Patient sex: M
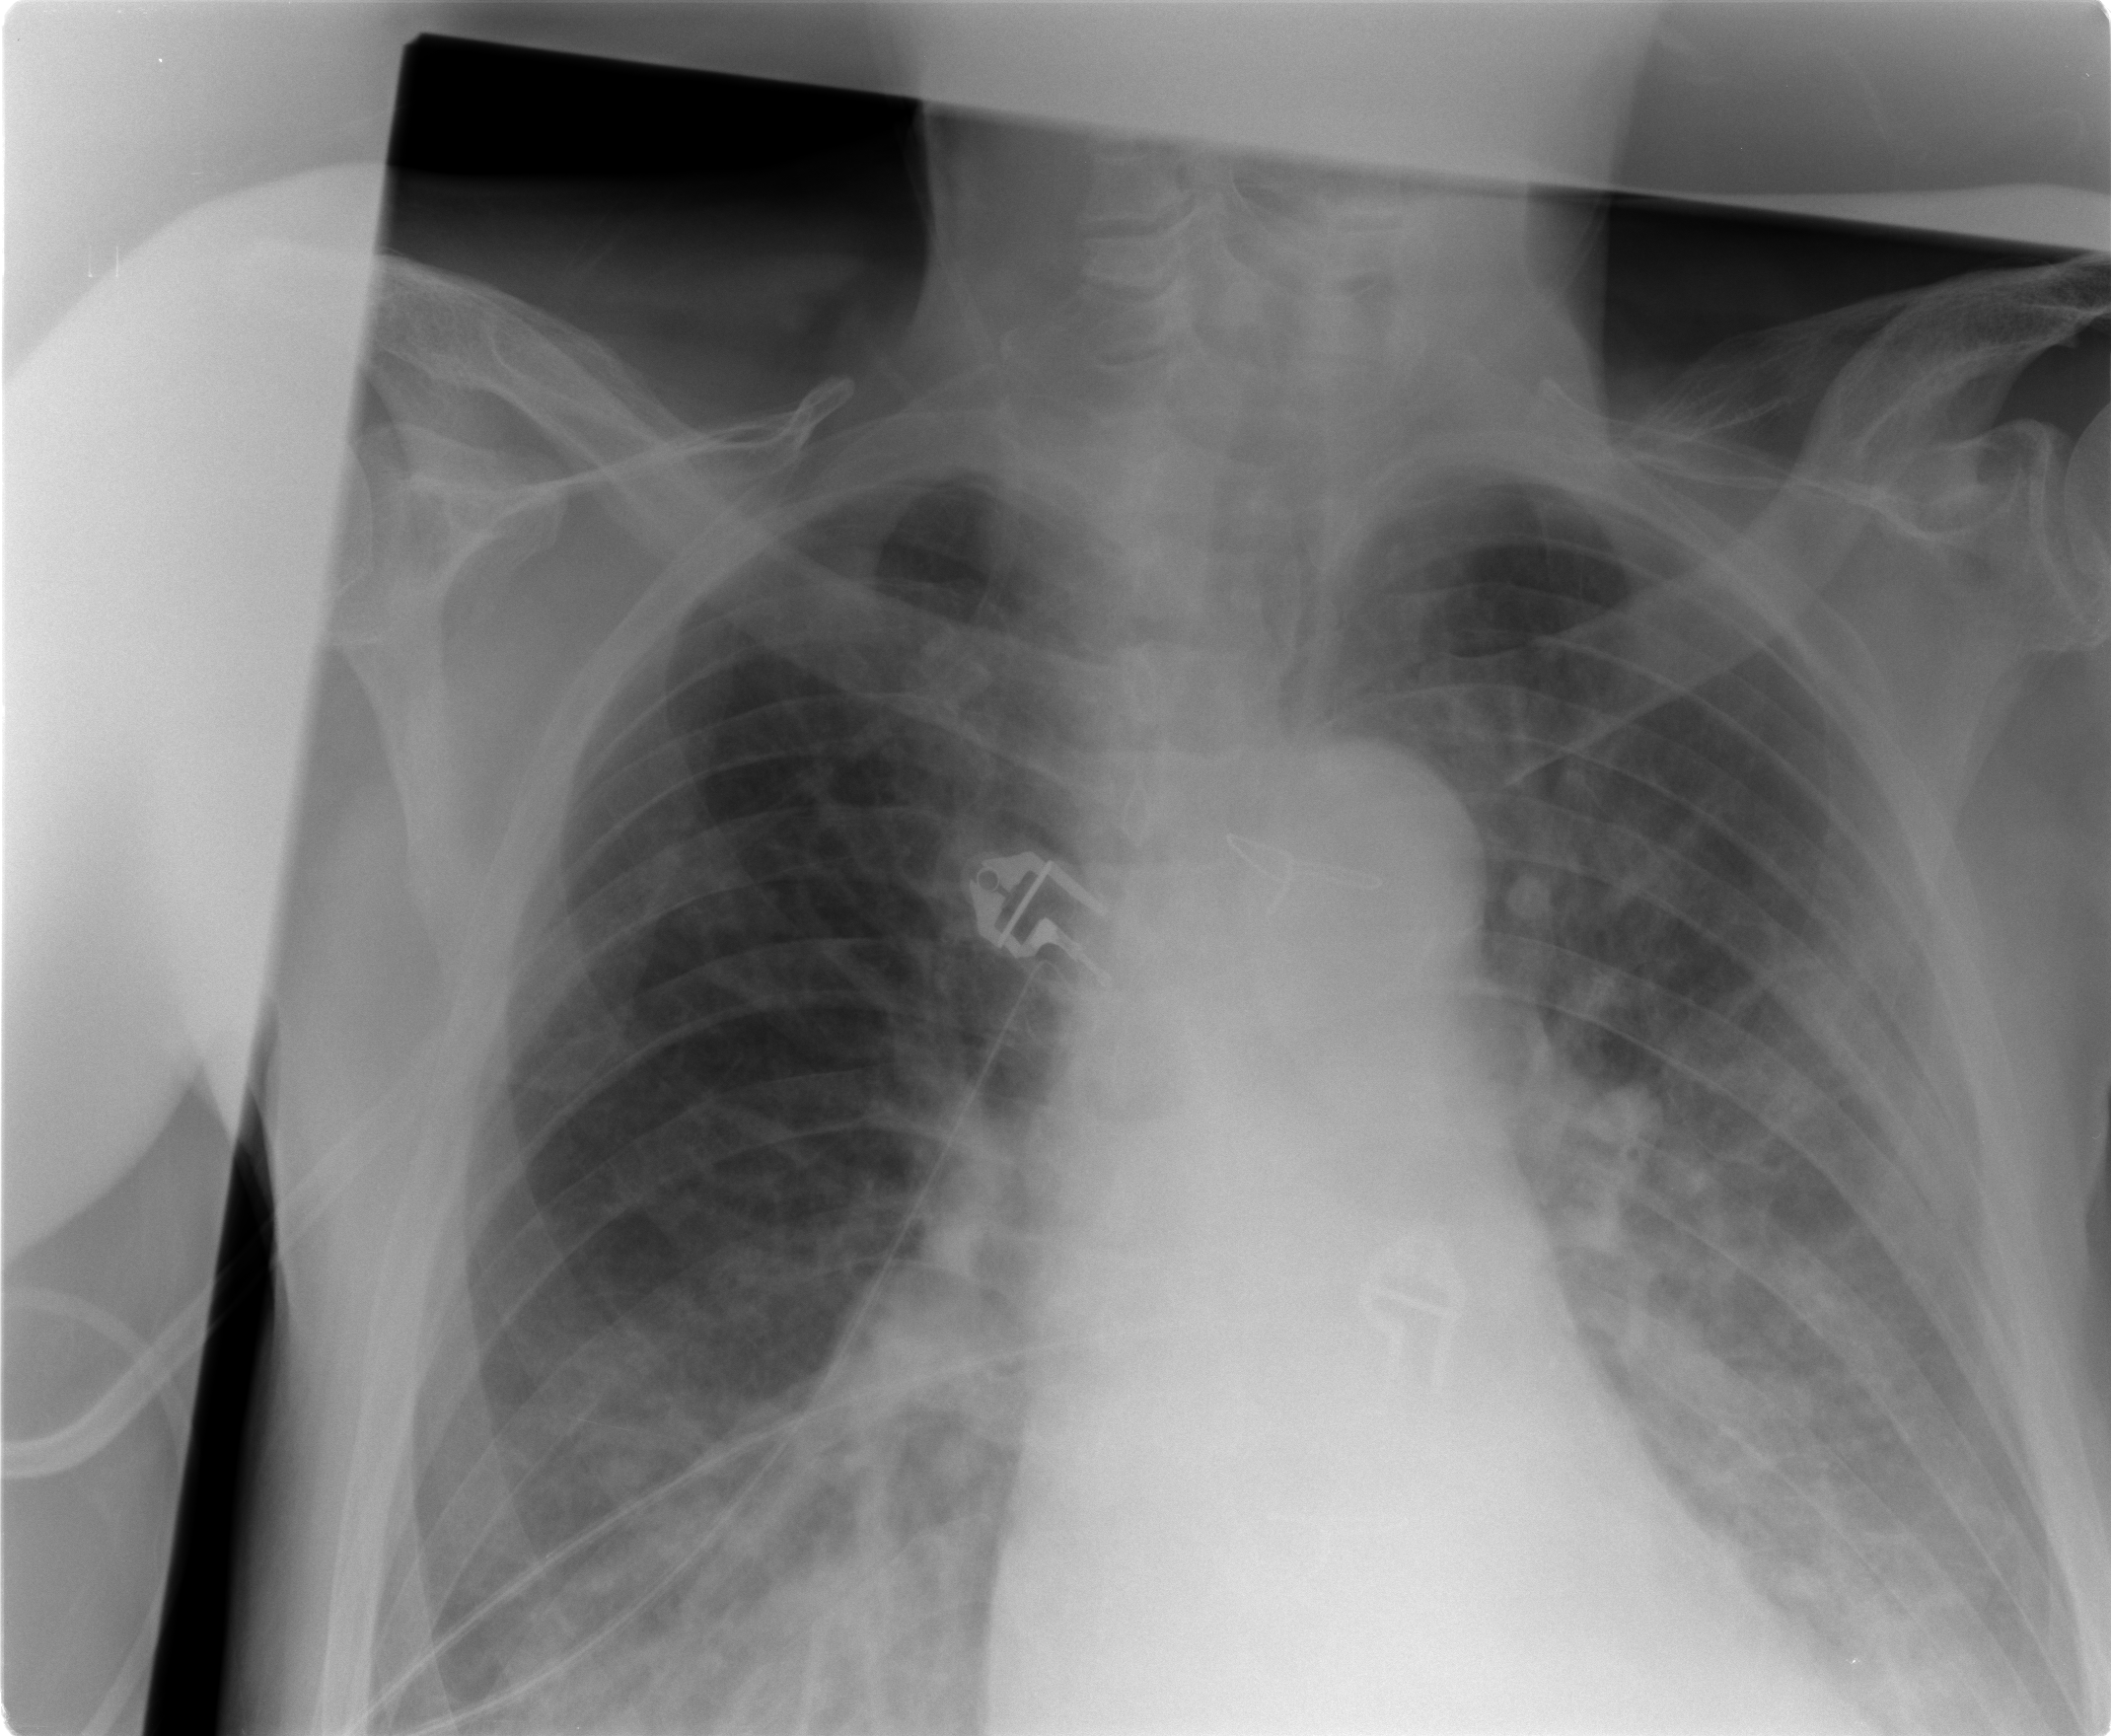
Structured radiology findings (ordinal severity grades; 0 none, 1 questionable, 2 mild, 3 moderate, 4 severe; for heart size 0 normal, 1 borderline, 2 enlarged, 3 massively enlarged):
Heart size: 2
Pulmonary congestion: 1
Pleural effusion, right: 1
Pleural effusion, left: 1
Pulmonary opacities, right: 0
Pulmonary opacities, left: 0
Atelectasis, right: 2
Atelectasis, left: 2